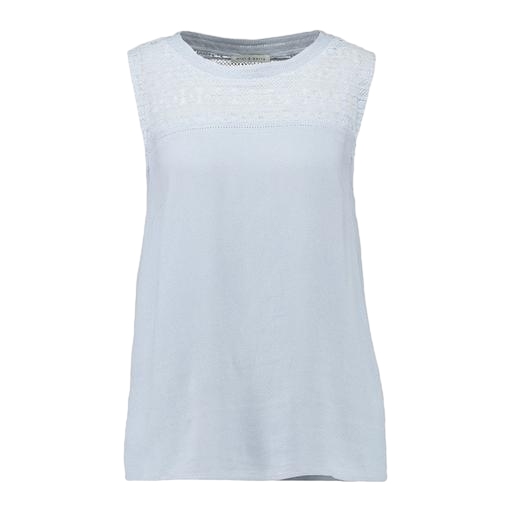
light blue tank, light blue tank top, blue sleeveless t-shirt, white background